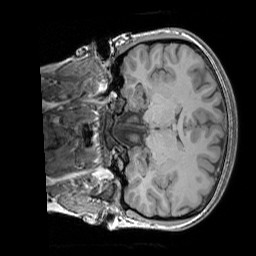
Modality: T1w
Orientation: coronal